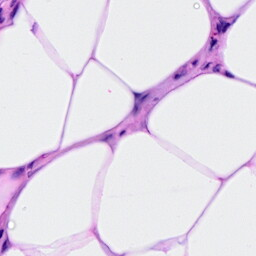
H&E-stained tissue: Breast